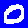
Digit: 0